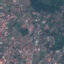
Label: Residential